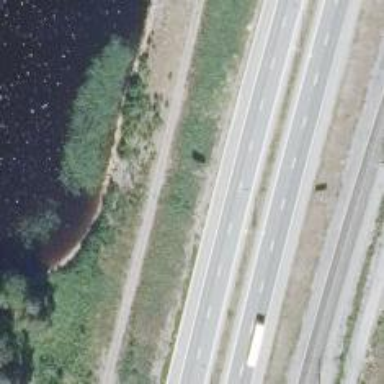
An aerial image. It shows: Motorway.